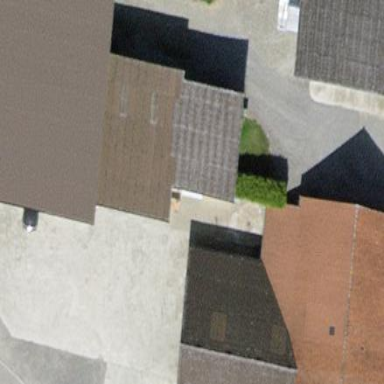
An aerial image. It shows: Barn.